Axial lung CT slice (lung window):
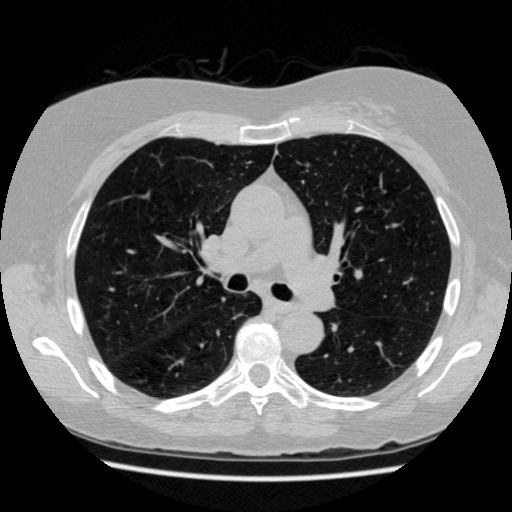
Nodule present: no